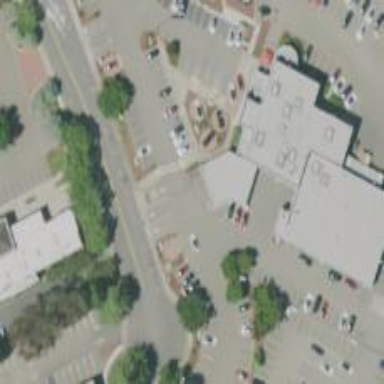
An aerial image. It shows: Building that houses car shop.